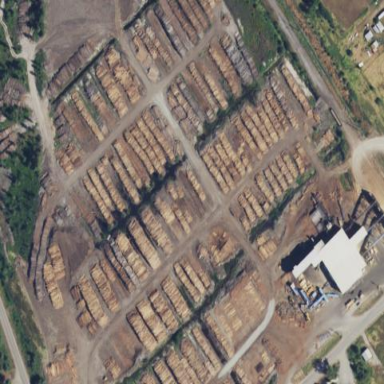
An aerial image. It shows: Industrial area dedicated to timber processing.